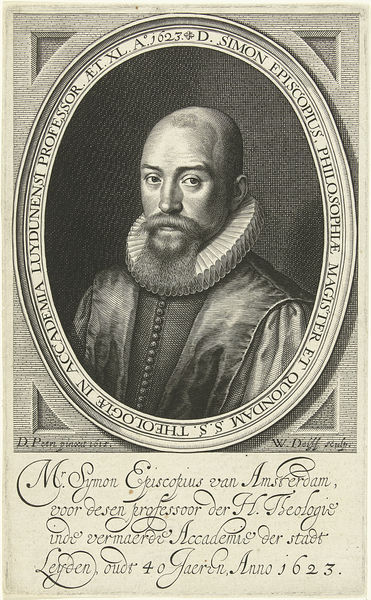
Titel: Portret van Simon Episcopius op 40-jarige leeftijd
Künstler: Willem Jacobsz. Delff
Standort: Amsterdam
Institution: Rijksmuseum
Schlagwörter: kopf, mann, schwarz, bart, augen, gesicht, kragen, halskrause, niederlande, portrait, porträt, knopf, potrait, oval, schrift, grafik, graphik, glatze, jahreszahl, knopfleiste, druck, druckgraphik, druckgrafik, radierung, stich, text, buchstaben, medallion, wams, amsterdam, simon, glatzkopf, 1623, kraegn, buchstaben+